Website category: auto
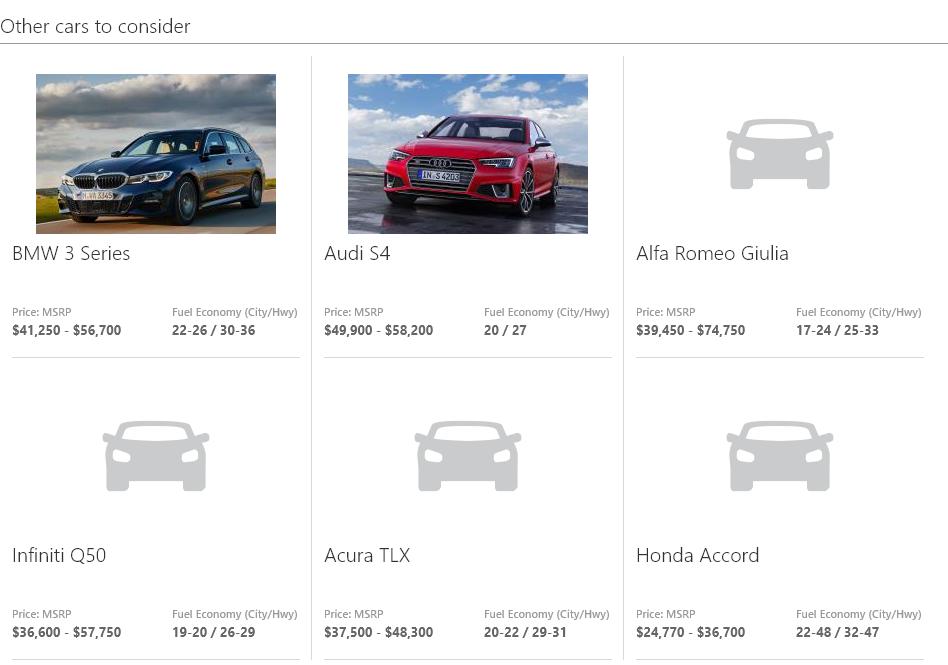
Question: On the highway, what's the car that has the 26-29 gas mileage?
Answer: Infiniti Q50

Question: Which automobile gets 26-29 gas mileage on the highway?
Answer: Infiniti Q50

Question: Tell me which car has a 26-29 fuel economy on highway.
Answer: Infiniti Q50

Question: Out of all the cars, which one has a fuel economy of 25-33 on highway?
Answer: Alfa Romeo Giulia

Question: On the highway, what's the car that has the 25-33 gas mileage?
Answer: Alfa Romeo Giulia

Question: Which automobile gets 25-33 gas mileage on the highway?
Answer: Alfa Romeo Giulia

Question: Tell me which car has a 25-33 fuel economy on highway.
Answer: Alfa Romeo Giulia

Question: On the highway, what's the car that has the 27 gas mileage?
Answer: Audi S4

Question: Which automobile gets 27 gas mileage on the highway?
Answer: Audi S4

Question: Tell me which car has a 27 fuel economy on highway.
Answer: Audi S4

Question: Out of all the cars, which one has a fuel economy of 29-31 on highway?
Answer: Acura TLX

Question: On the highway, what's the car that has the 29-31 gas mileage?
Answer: Acura TLX

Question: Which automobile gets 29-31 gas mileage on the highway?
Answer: Acura TLX

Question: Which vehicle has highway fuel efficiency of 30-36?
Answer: BMW 3 Series

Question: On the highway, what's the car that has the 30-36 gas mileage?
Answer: BMW 3 Series

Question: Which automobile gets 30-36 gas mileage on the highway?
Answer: BMW 3 Series

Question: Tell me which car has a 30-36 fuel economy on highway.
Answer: BMW 3 Series

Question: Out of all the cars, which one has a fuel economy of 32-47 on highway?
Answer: Honda Accord

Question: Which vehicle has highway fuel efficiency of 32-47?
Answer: Honda Accord

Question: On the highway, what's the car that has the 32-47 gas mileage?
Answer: Honda Accord